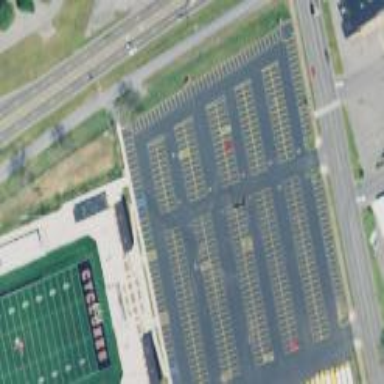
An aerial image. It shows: Parking area.